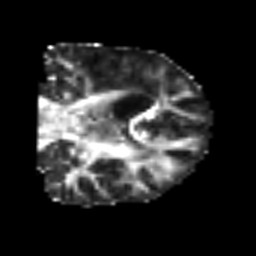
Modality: FA
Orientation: coronal
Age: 50
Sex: male
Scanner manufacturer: siemens
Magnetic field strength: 3 T
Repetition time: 6.1 s
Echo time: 0.101 s